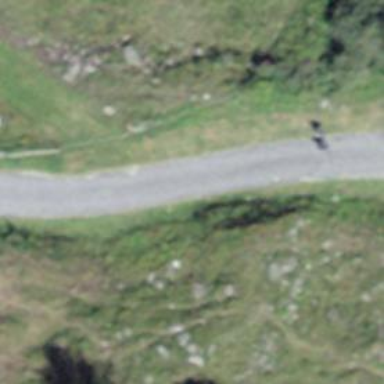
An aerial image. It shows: Path.